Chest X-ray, PA view. Patient: 61 years old, sex F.
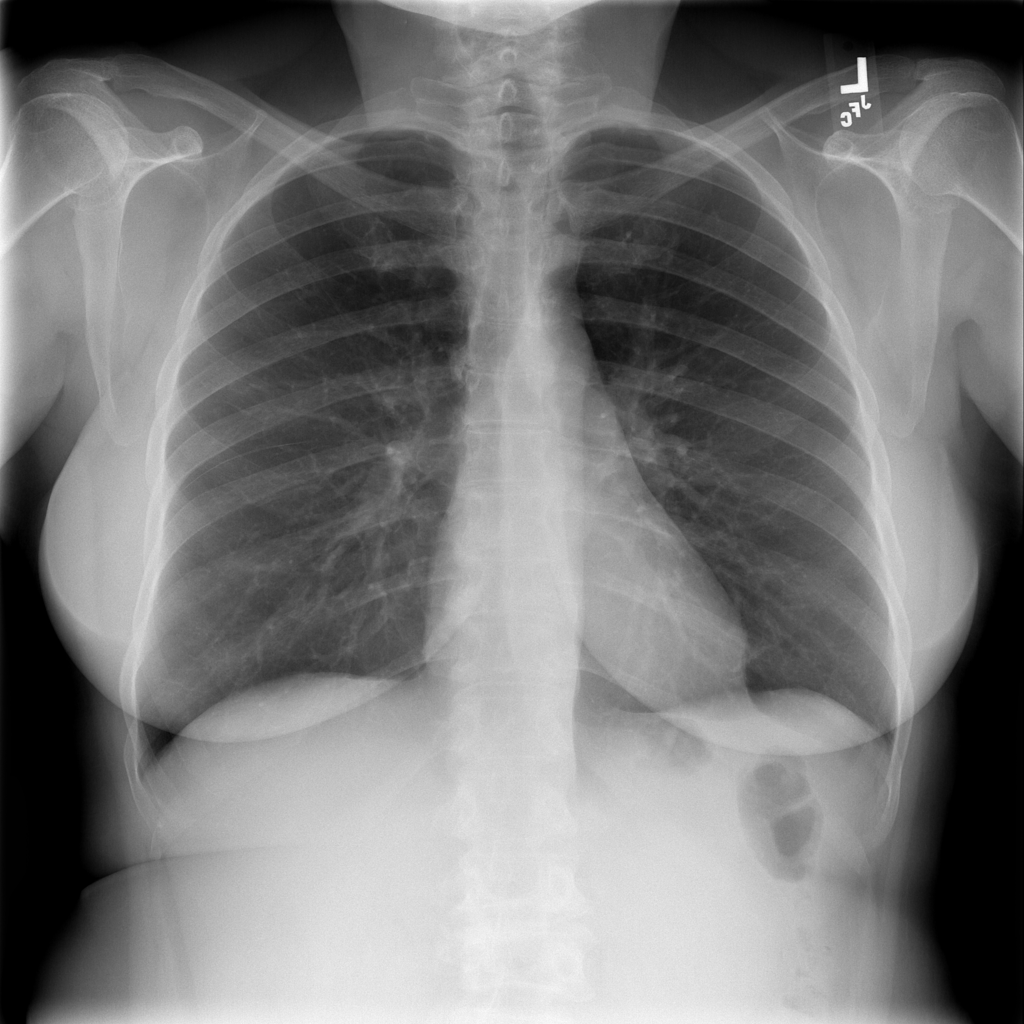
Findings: No Finding